Question: I am trying to create simple IDE and coloring my JTextPane based on
- - - -
The way i color my source code is by overwritting the insertString and removeString methods inside the StyledDocument.
After much testing, i have completed comments and keywords.
Q1: As for my Strings coloring, I color my strings based on this regular expression:
'''
Pattern strings = Pattern.compile(""[^"]*"");
Matcher matcherS = strings.matcher(text);
while (matcherS.find()) {
setCharacterAttributes(matcherS.start(), matcherS.end() - matcherS.start(), red, false);
}
'''
This works 99% of the time except for when my string contains a specific kind of string where there is a "\ inside the code. This messes up my whole color coding.
Can anyone correct my regular expression to fix my error?
Q2: As for Integers and Decimal coloring, numbers are detected based on this regular expression:
'''
Pattern numbers = Pattern.compile("\d+");
Matcher matcherN = numbers.matcher(text);
while (matcherN.find()) {
setCharacterAttributes(matcherN.start(), matcherN.end() - matcherN.start(), magenta, false);
}
'''
By using the regular expression "\d+", I am only handling integers and not floats. Also, integers that are part of another string are matched which is not what i want inside an IDE. Which is the correct expression to use for integer color coding?
Below is a screenshot of the output:

Thank you for any help in advance!
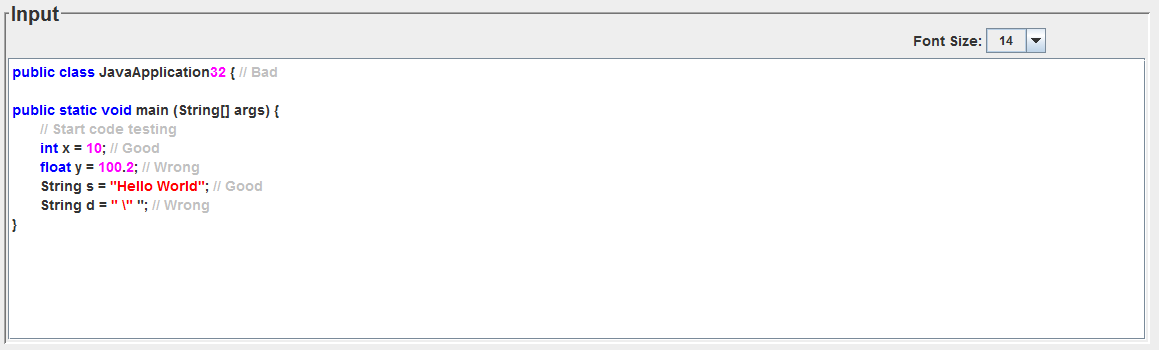
Answer: For the strings, this is probably the fastest regex -
'""[^"\\]*(?:\\.[^"\\]*)*""'
Formatted:
'''
" [^"\]*
(?: \ . [^"\]* )*
"
'''
For integers and decimal numbers, the only foolproof expression I know of is
this -
'"(?:\d+(?:\.\d*)?|\.\d+)"'
Formatted:
'''
(?:
\d+
(?: \. \d* )?
| \. \d+
)
'''
As a side note, If you're doing each independently from the start of
the string you could be possibly overlapping highlights.